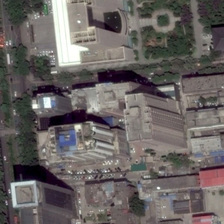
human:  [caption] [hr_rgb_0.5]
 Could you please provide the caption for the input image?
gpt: two short buildings with pink roof in side and a short building with white roof on the other side .

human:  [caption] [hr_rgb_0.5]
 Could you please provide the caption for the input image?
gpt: a t_junction in it while with many buildings in side .

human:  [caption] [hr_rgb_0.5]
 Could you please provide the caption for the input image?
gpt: six tall buildings on either hand of the road in it .

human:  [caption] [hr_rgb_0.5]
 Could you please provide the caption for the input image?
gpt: some commercial buildings with dark gray roof while with many moss green plants besides .

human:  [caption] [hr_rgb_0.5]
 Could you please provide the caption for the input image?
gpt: many buildings and green trees are in a business area .